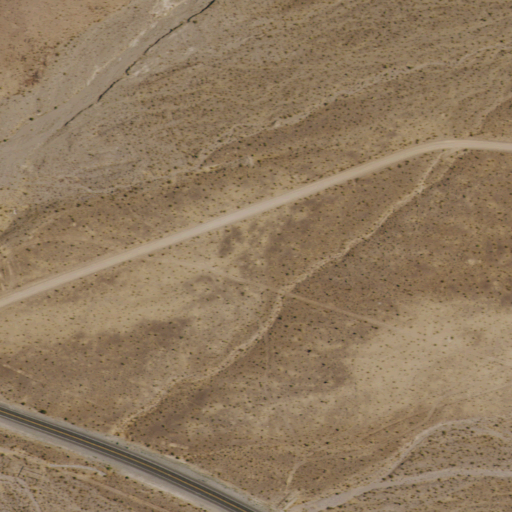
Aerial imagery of plain(s) in Nevada named Mineral Flat containing shrub, low intensity development, open development, and medium intensity development